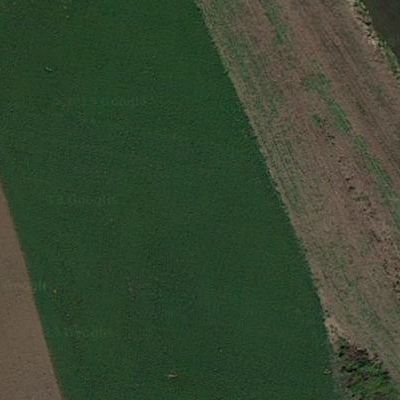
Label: bField